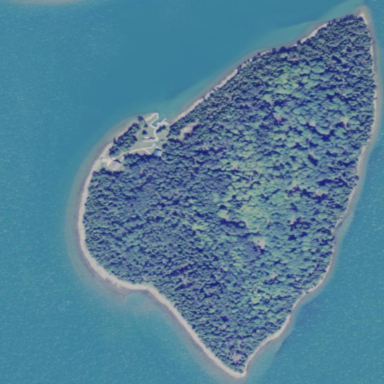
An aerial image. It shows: Islet.